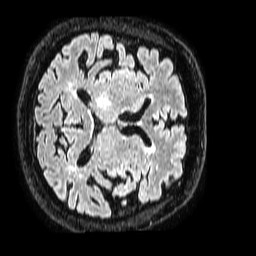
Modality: FLAIR
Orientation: axial
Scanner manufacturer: philips
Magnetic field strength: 1.5 T
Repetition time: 4.8 s
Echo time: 0.3 s